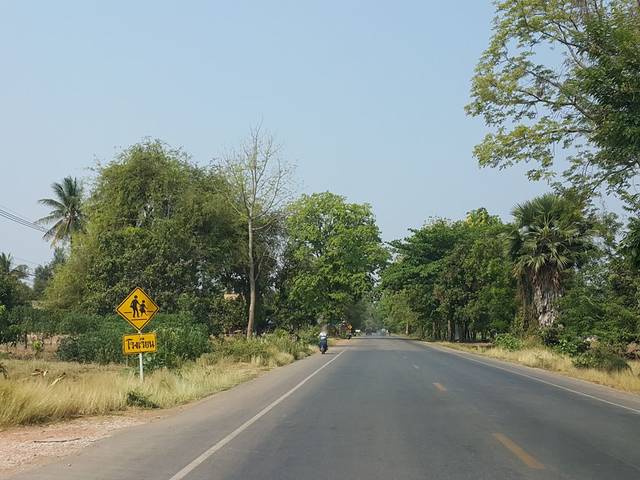
Region: Thailand
Coordinates: 16.788, 99.758